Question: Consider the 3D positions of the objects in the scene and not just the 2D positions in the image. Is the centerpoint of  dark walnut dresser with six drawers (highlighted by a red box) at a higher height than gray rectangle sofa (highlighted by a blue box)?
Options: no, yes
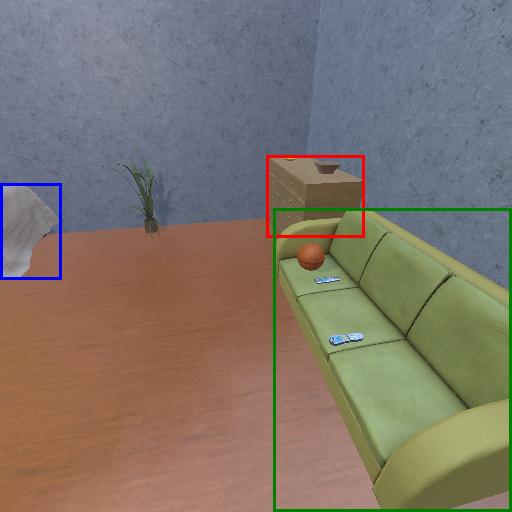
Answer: no